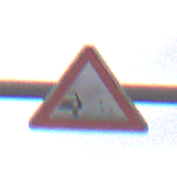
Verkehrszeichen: SplittSchotter
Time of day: Midday
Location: Outdoor (Suburban)
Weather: Overcast
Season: NotSpecified
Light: Natural